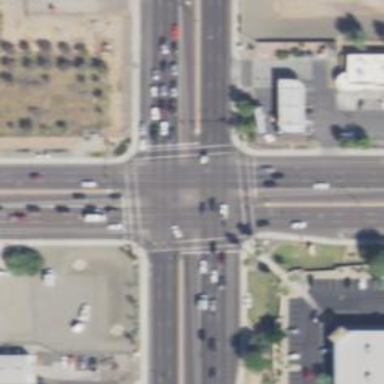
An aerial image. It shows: Crossing on the road.